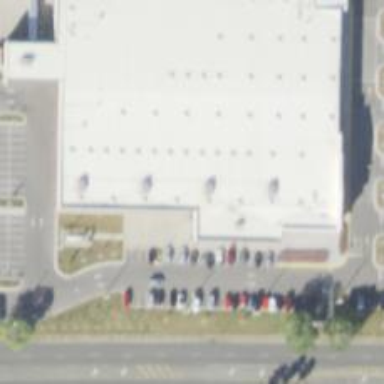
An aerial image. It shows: Parking space is available.